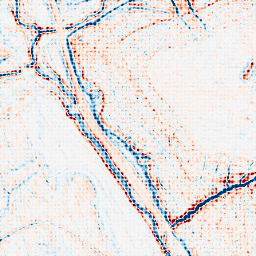
Category: edge_preserving
Decomposition family: bilateral
Decomposition parameters: d: 9
sigma_color: 150
sigma_space: 75
Upsampling method: sinc_blackman
Upsampling parameters: scale: 8
kernel_size: 8
Upsampling scale: 8